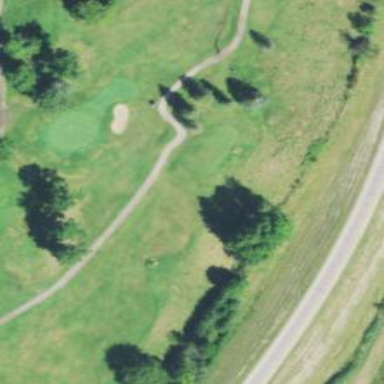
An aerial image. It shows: Golf hole.